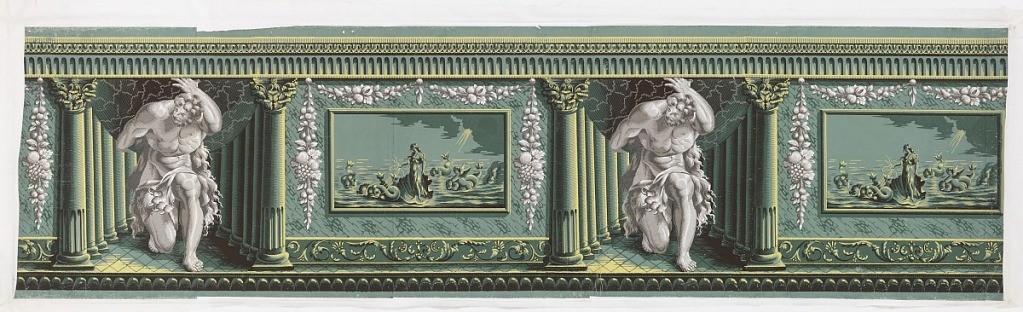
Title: Dado
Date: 1810–15
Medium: Block-printed on handmade paper
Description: Green ground with grisaille figures of Hercules holding the globe of sky on his back at the front of a colonade, alternating with the "Triumph of Venus" with Venus standing on a shell drawn by dolphins. The Triumph of Venus is framed and set within an imitation marble panel and ornamented with fruit festoons in grisaille.